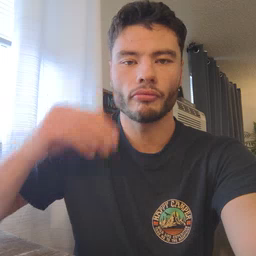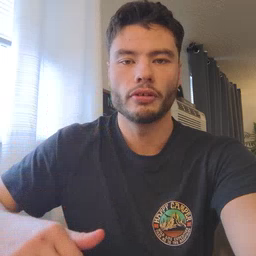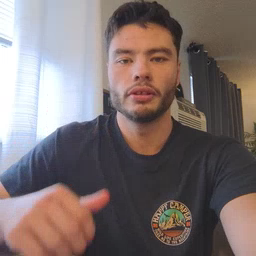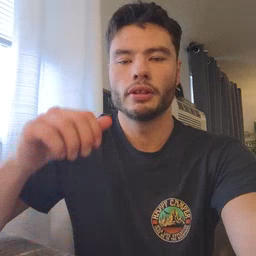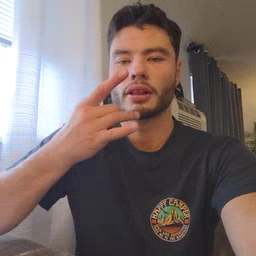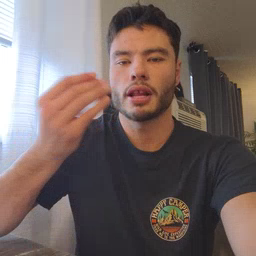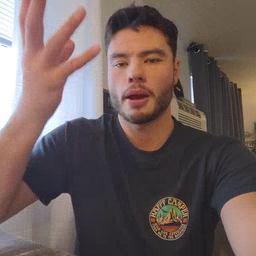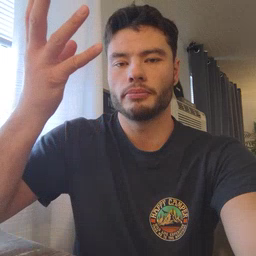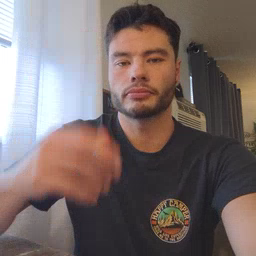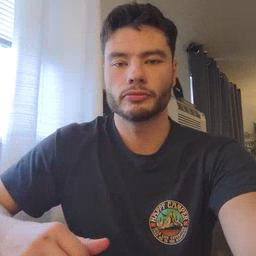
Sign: lamp